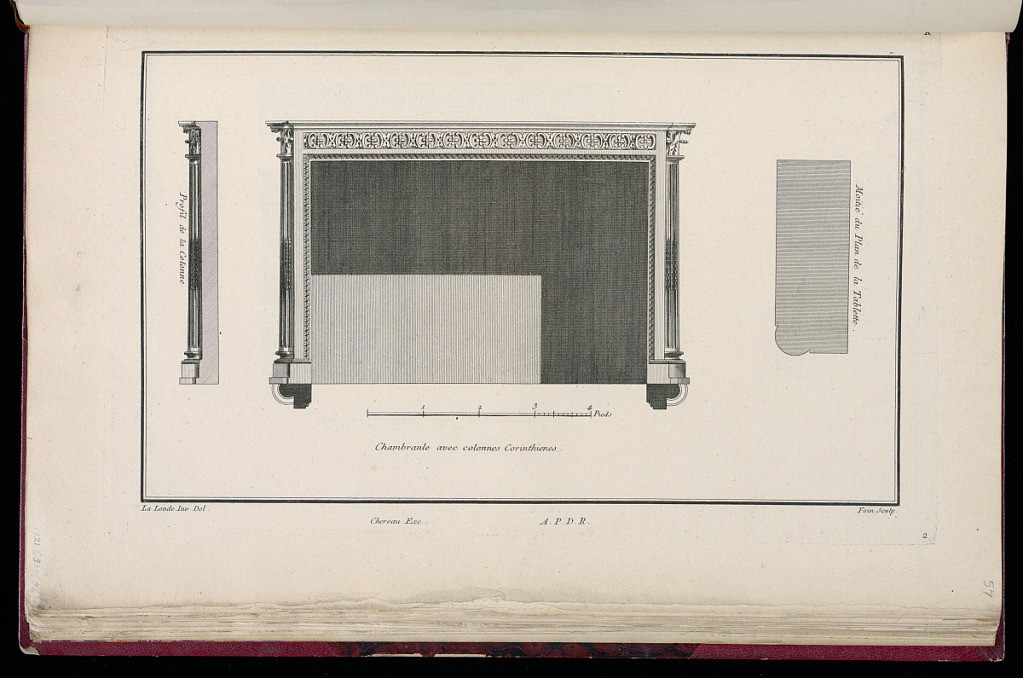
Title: Chambranle avec colonnes Corinthiens
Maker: Richard de Lalonde, French, active 1780–96
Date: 1775-1788
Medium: Etching on off-white laid paper
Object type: Print
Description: Elevation of a doorframe design that has Corinthian columns on either side, and a top shelf with a frieze with a repeating design of c-scrolls and stylized flowers. Below the elevation is a scale bar of four French feet ("4 Pieds"). The profile of the column is provided on the left side of the plate, and a cross section of half of the shelf is on the right. The plate is signed and numbered.